Question: I am working on one page site. Which has following layout.
Here is the structure.

I want every block should have min-height of the screen - header height.
'''
blockHeight = screenHeight - headerHeight
'''
Currently I am using jQuery to achieve this.
Is there any way to do this using only CSS3.
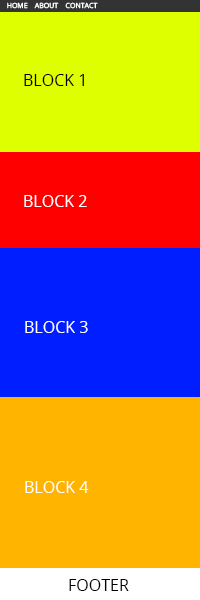
Answer: You can do this using 'calc()'
'''
min-height: calc(100vh - 60px);
'''
Here 100vh = viewport height
60px = header height.